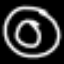
Label: donut